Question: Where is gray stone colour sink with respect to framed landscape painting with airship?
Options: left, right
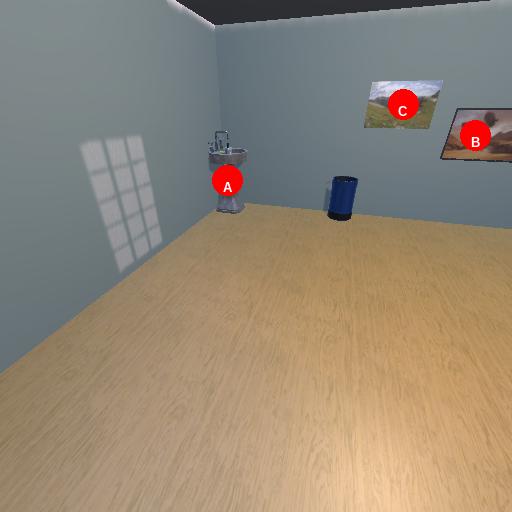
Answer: left